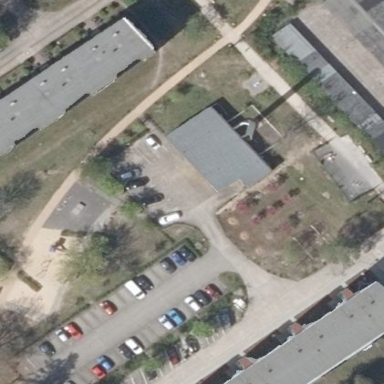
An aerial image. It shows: Parking area with surface.